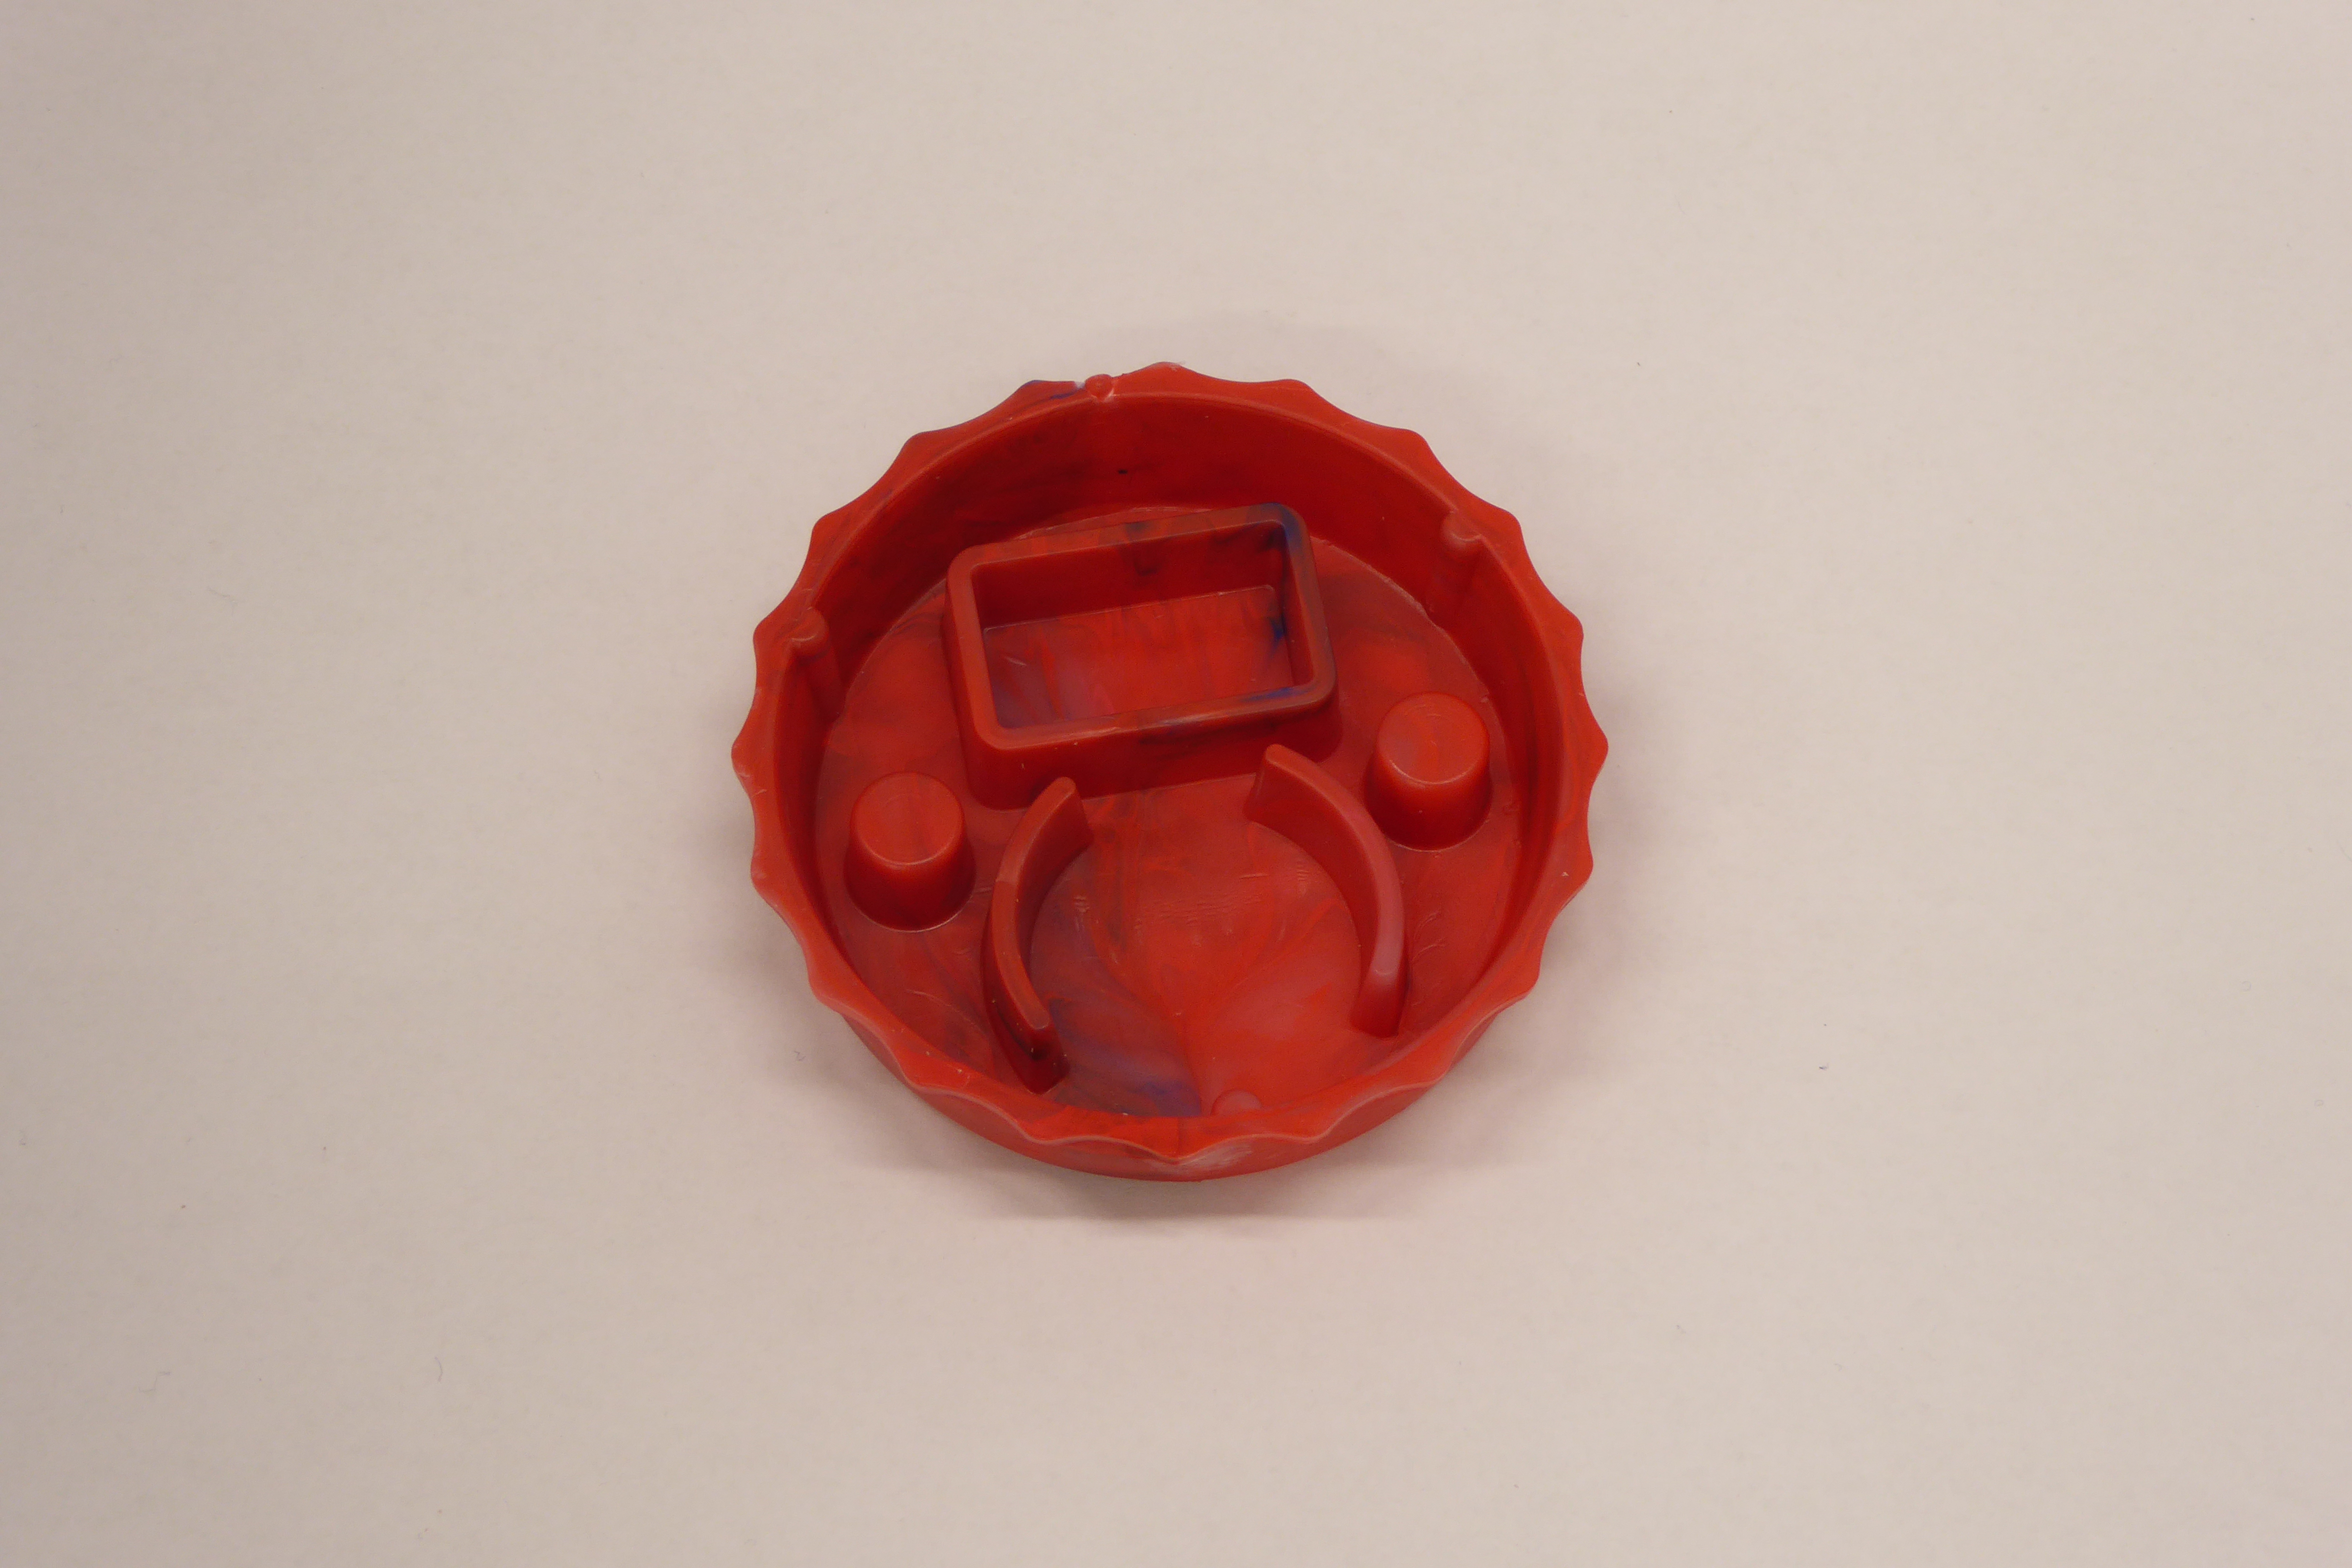
Label: Bottle Opener - Cover